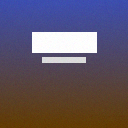
Screen state: on